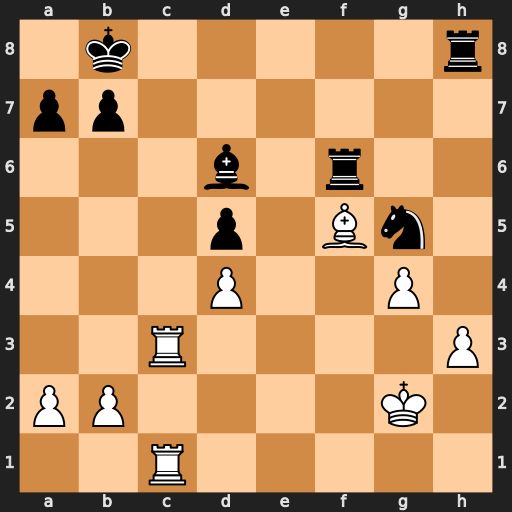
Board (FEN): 1k5r/pp6/3b1r2/3p1Bn1/3P2P1/2R4P/PP4K1/2R5
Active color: w
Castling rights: -
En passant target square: -
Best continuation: Rc8+ Rxc8 Rxc8#